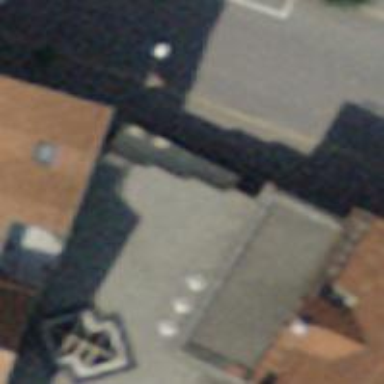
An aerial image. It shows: Cafe.